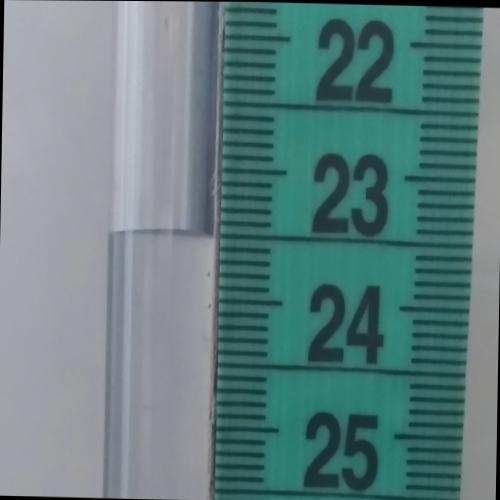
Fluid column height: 23.5 cm